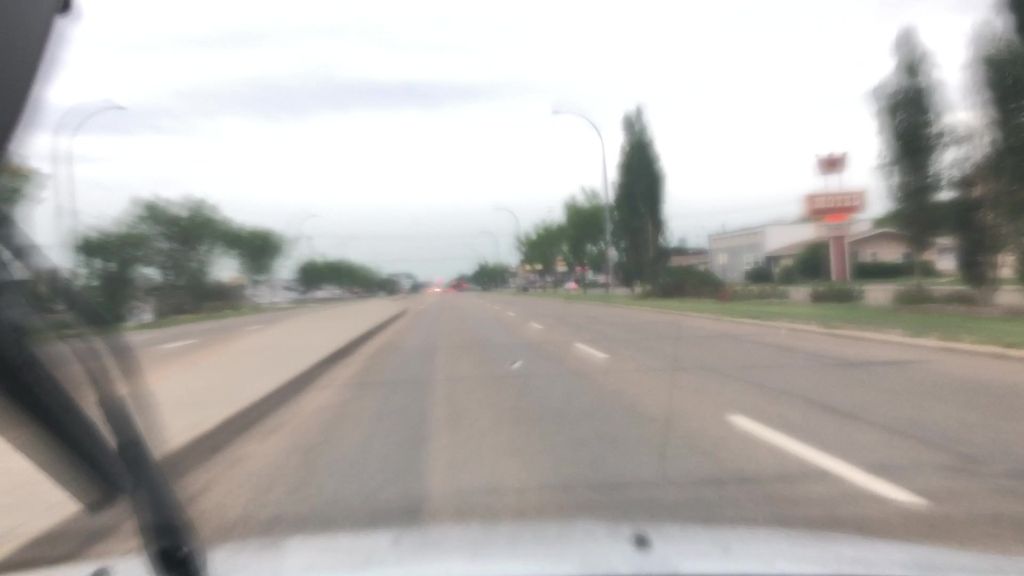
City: edmonton